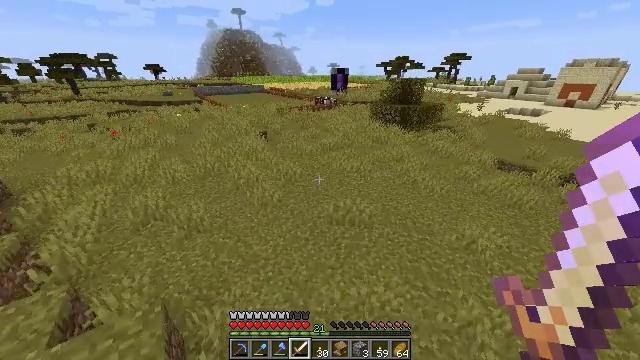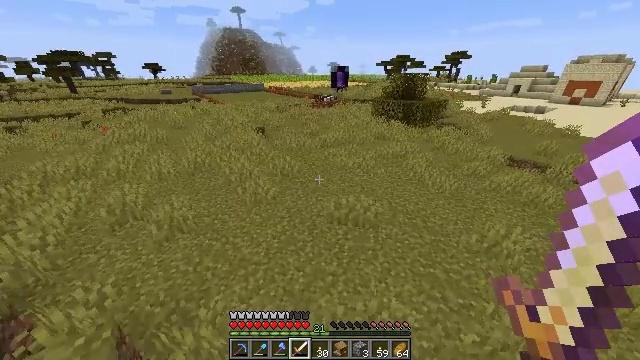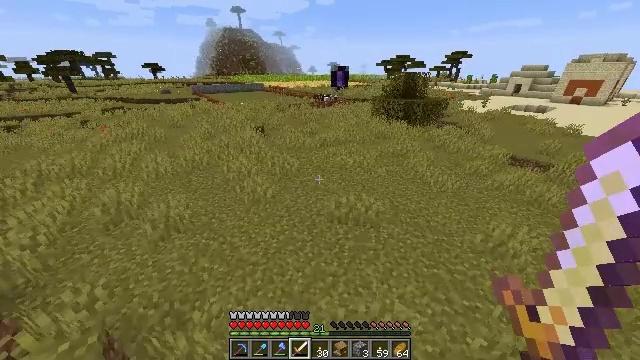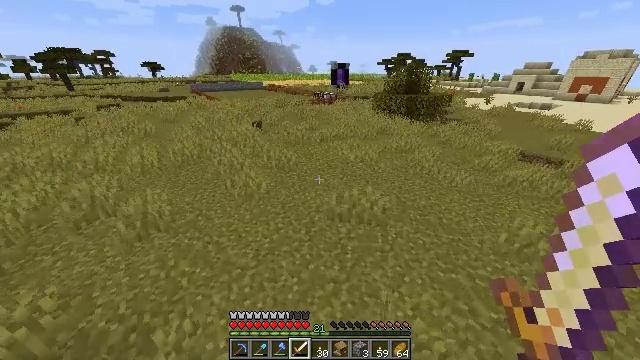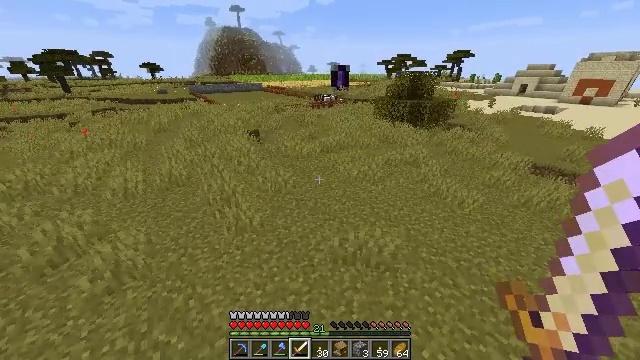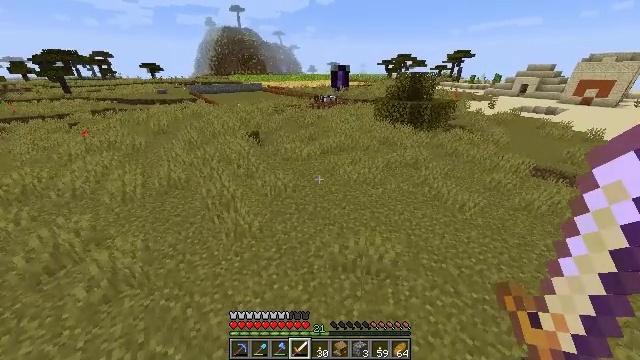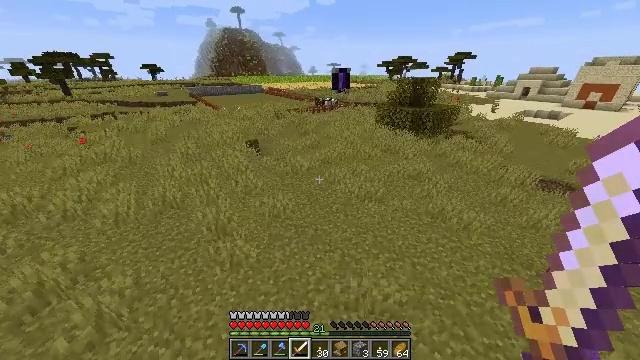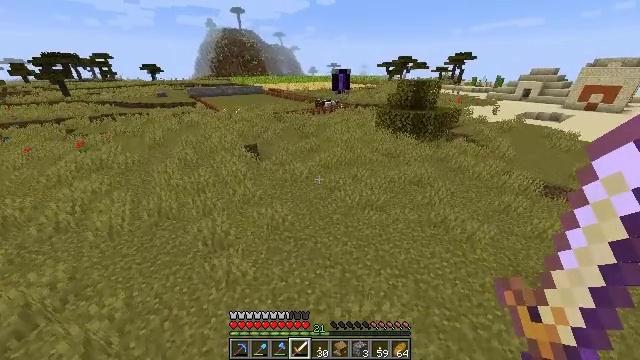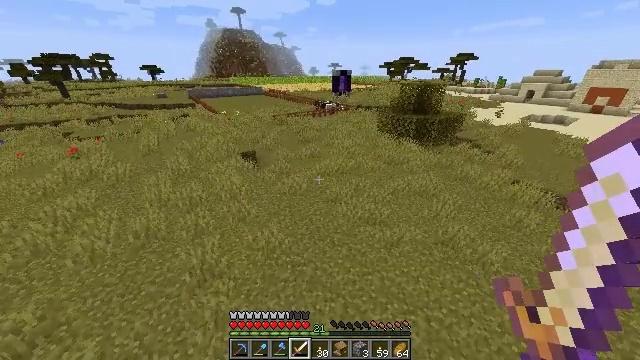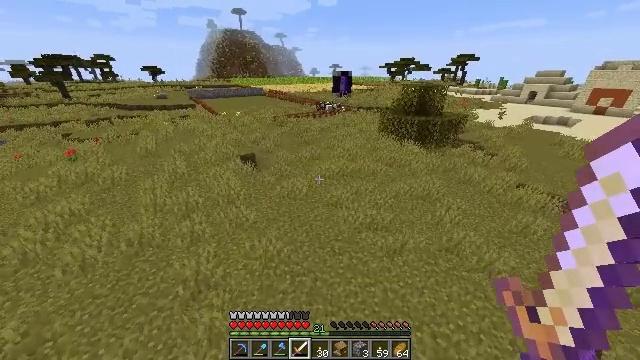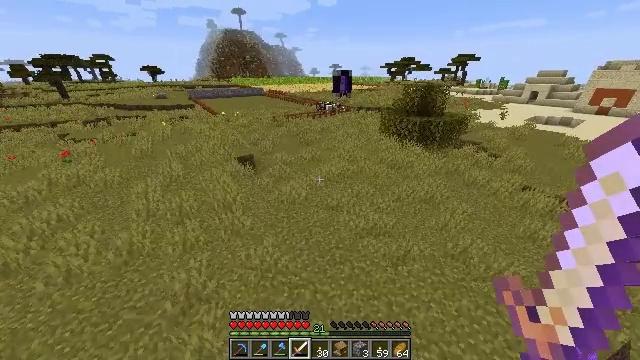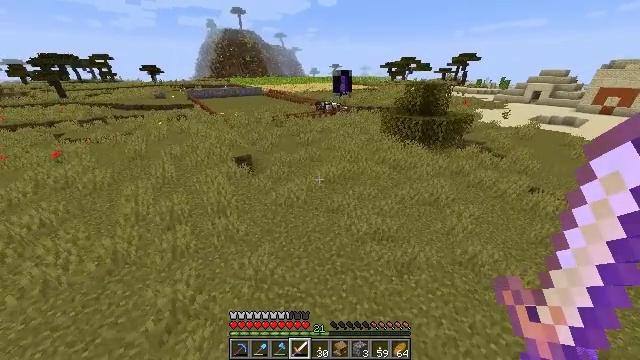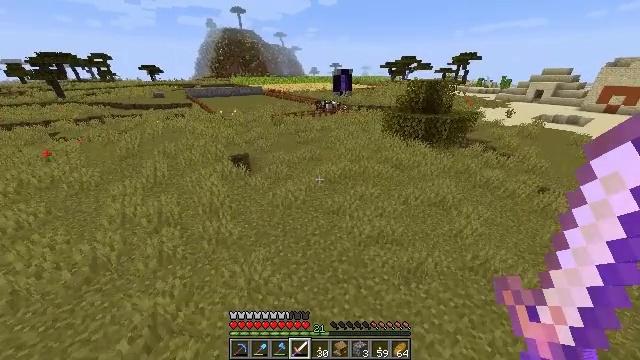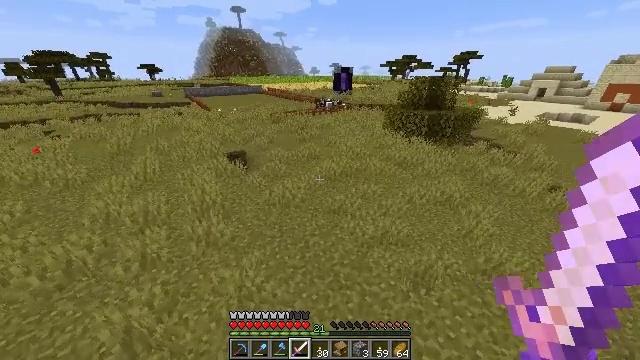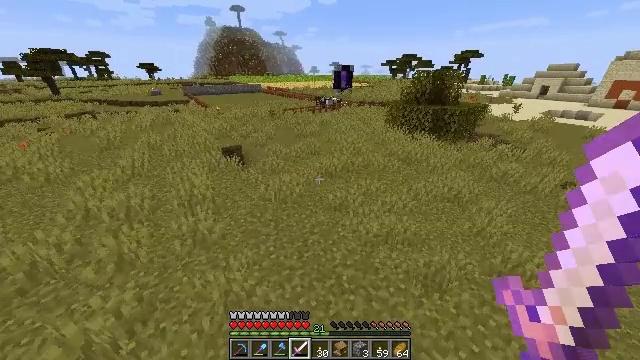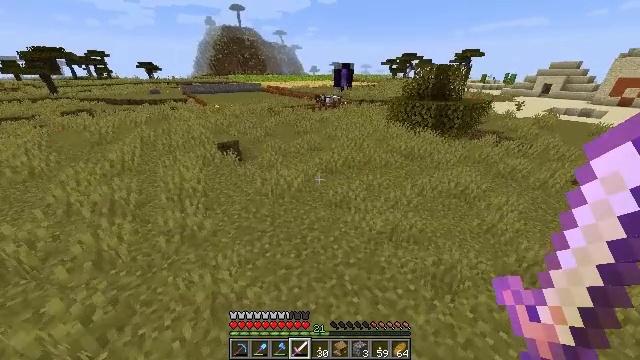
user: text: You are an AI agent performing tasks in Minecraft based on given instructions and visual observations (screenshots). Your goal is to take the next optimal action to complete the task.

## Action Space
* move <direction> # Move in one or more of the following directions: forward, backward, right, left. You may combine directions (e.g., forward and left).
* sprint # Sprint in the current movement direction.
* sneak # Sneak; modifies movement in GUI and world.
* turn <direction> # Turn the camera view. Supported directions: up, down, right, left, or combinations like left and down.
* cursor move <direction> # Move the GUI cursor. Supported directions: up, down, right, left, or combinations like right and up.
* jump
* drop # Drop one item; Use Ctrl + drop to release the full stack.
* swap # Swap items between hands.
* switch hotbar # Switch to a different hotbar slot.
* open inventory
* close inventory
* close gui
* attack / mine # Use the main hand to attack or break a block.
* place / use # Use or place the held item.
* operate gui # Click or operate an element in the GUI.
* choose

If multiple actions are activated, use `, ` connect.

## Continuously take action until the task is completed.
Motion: motion action
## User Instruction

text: Break the acacia fence to collect it.
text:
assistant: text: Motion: move forward, sprint, jump
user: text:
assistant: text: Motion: move forward, sprint, jump
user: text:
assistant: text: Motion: move forward, sprint, jump
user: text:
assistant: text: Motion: move forward, sprint, jump
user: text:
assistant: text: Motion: move forward, sprint, jump
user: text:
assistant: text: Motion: move forward, sprint, jump
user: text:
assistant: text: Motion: move forward, sprint, jump
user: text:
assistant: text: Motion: move forward, sprint, jump
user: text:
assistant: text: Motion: move forward, sprint, jump
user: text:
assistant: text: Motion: move forward, sprint, jump
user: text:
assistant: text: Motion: move forward, sprint, jump
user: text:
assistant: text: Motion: move forward, sprint, jump
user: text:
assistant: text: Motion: move forward, sprint, jump
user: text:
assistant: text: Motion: move forward, sprint, jump
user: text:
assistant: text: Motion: move forward, sprint, jump
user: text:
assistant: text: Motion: move forward, sprint, jump
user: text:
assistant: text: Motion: move forward, sprint, jump
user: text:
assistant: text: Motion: move forward, sprint, jump
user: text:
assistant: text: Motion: move forward, sprint, jump
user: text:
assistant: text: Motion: move forward, sprint, jump
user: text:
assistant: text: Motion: move forward, sprint, jump
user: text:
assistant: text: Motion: move forward, sprint, jump
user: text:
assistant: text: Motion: move forward, sprint, jump
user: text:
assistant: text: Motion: move forward, sprint, jump
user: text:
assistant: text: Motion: move forward, sprint, jump
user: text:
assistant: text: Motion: move forward, sprint, jump
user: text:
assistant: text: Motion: move forward, sprint, jump
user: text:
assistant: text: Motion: move forward, sprint, jump
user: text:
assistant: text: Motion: move forward, sprint, jump
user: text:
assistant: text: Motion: move forward, sprint, jump